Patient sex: M
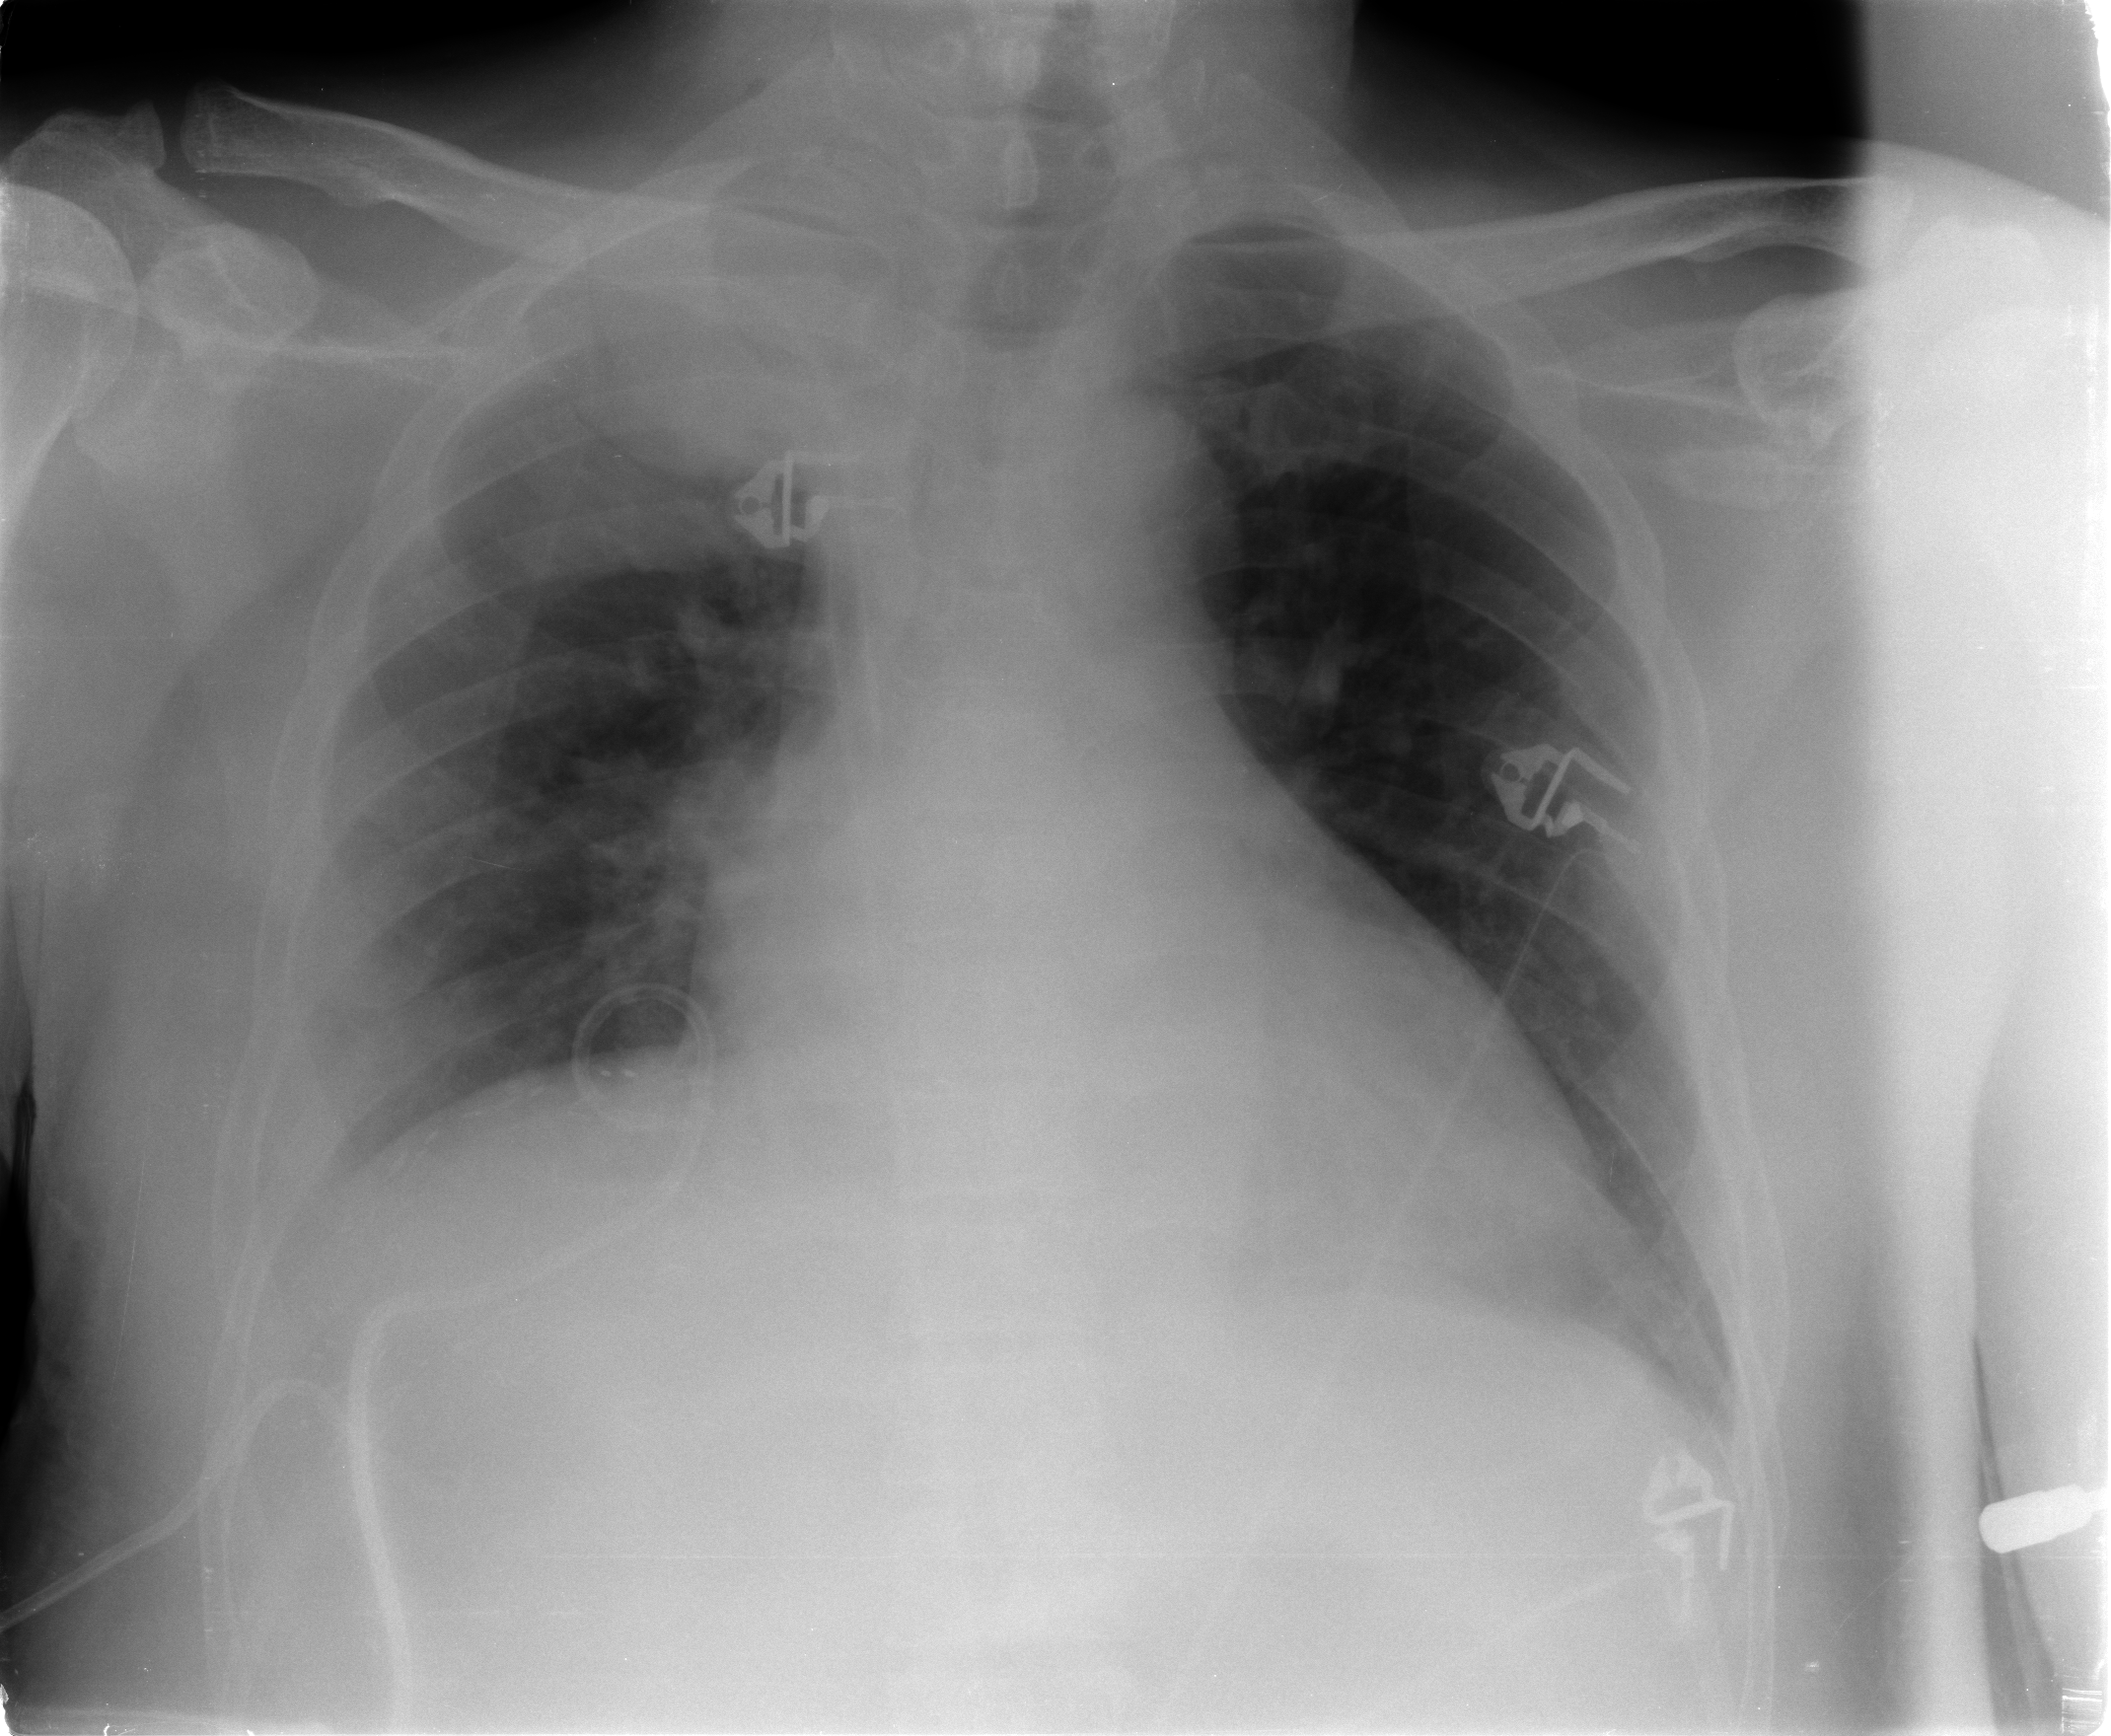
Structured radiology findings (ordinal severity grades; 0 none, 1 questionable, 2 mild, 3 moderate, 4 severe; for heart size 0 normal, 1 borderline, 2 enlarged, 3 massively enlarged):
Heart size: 2
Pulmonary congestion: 1
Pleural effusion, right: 2
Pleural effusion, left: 1
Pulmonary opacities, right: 2
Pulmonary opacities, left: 0
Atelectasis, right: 3
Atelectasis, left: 2